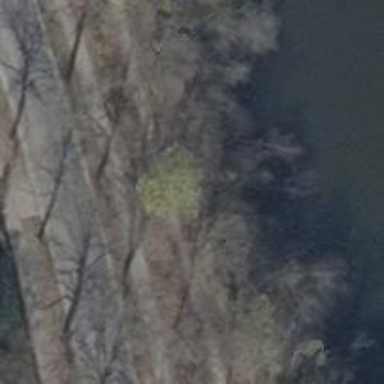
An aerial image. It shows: Embankment created as man-made structure.